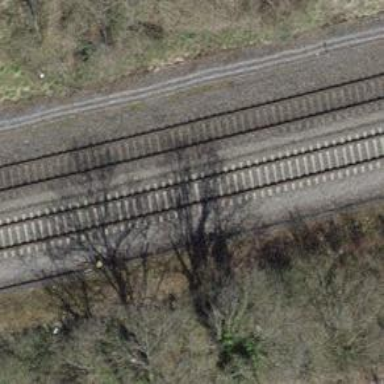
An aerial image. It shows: Railway track with single rail.